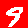
Digit: 9